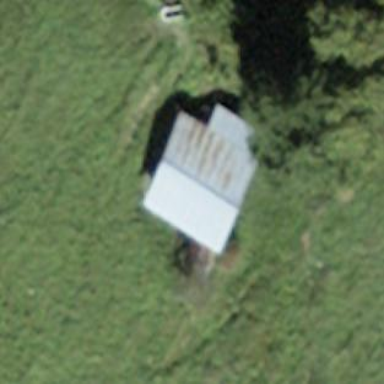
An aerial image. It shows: Barn.